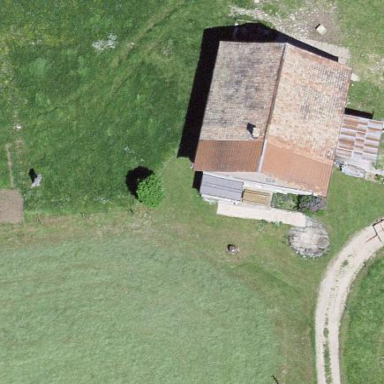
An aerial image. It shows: Farm building.